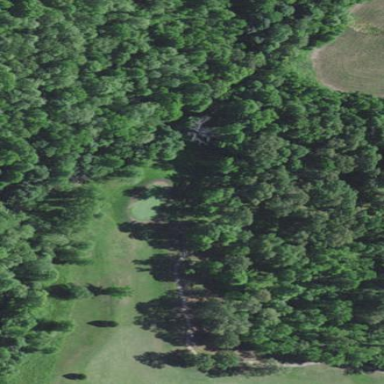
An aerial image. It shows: Rough area on grassy golf course.